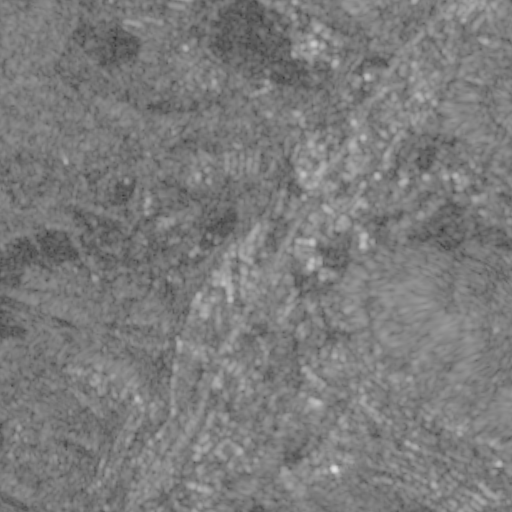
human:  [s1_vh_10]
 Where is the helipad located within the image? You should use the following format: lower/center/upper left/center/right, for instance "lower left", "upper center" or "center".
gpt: The helipad is located in the lower center of the image.
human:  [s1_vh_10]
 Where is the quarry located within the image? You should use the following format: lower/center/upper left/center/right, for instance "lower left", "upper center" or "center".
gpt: The quarry is located in the upper center of the image.
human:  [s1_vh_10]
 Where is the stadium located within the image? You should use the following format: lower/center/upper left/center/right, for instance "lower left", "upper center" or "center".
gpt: The stadium is located in the upper right of the image.
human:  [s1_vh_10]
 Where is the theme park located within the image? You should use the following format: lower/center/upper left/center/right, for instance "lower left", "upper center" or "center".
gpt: The theme park is located in the upper right of the image.
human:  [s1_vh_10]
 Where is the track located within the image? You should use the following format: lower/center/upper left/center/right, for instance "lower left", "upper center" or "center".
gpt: The track is located in the upper right of the image.
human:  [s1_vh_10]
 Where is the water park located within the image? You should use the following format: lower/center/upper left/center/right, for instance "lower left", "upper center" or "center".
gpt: The water park is located in the lower right of the image.
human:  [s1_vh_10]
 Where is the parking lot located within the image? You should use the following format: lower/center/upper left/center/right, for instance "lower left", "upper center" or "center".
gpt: There is no parking lot in the image.

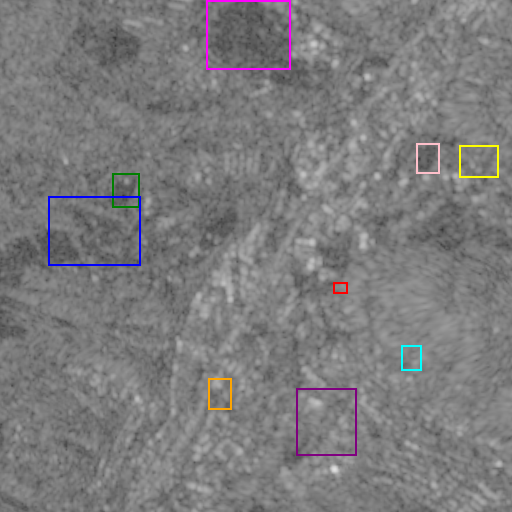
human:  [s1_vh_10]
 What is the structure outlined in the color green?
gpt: The structure outlined in green is a crop field.
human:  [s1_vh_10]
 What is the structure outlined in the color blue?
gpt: The structure outlined in blue is a landfill.
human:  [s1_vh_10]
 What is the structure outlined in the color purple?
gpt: The structure outlined in purple is a park.
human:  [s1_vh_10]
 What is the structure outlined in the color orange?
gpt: The structure outlined in orange is a parking lot.
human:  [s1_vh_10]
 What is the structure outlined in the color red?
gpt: The structure outlined in red is a power substation.
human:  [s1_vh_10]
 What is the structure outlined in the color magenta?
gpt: The structure outlined in magenta is a quarry.
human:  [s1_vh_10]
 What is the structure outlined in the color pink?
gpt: The structure outlined in pink is a stadium.
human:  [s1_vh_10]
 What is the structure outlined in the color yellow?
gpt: The structure outlined in yellow is a theme park.
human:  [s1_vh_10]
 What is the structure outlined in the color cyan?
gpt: The structure outlined in cyan is a water park.